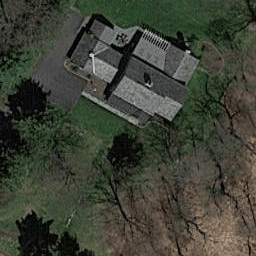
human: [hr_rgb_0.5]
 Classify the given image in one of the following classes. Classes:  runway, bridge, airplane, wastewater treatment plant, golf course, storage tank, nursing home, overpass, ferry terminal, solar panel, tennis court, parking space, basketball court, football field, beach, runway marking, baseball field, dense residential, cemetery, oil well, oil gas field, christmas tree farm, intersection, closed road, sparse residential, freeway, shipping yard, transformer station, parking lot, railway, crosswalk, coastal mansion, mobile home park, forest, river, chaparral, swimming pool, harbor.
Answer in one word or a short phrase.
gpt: sparse residential